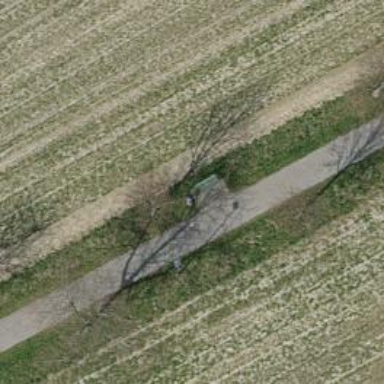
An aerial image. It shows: Bench.